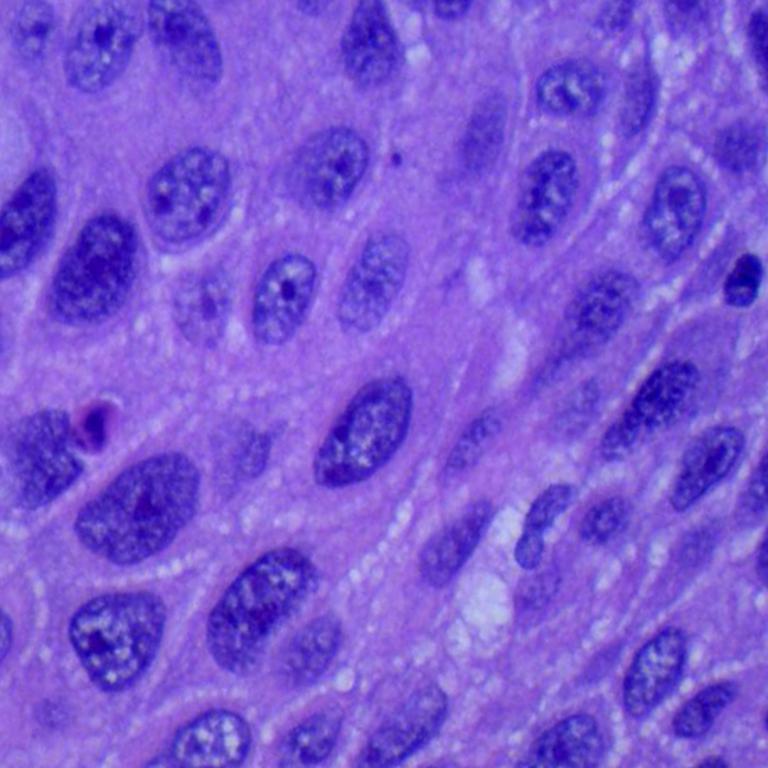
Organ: lung
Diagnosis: squamous carcinomas